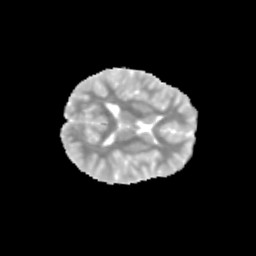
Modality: MD
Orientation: axial
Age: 12
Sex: female
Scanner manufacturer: siemens
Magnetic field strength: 3 T
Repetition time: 3.8 s
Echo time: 0.07 s